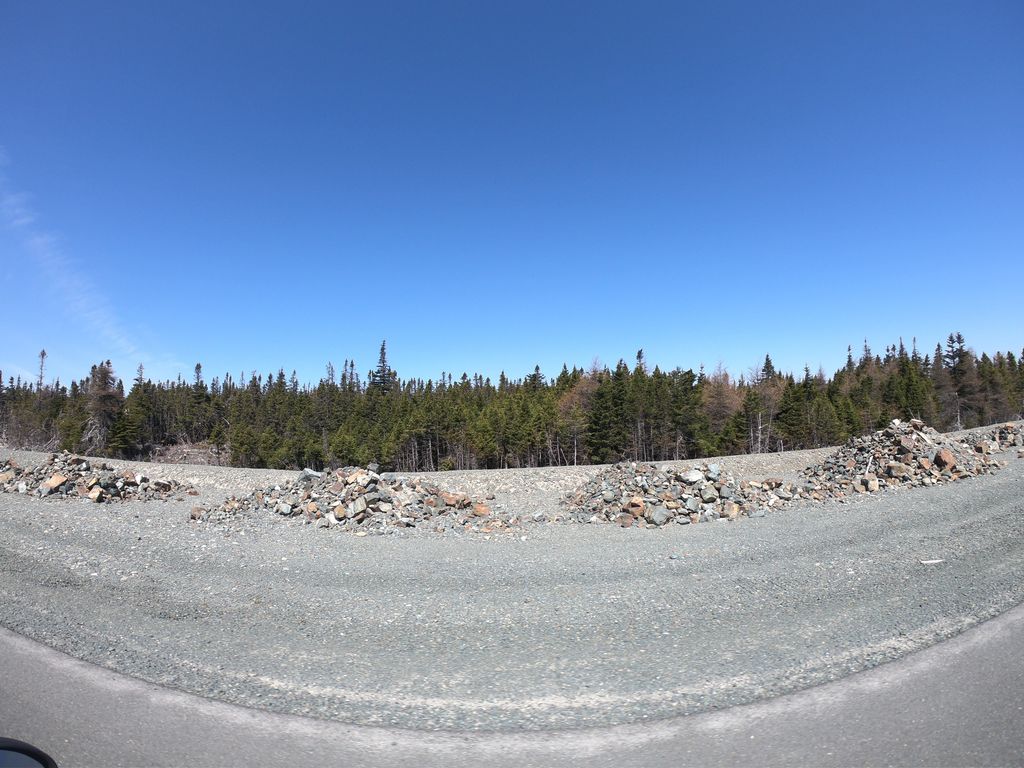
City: st_johns